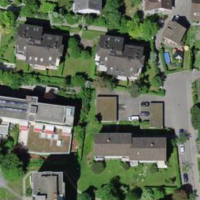
EUNIS habitat code: 54
Species observed at this site:
Primula veris